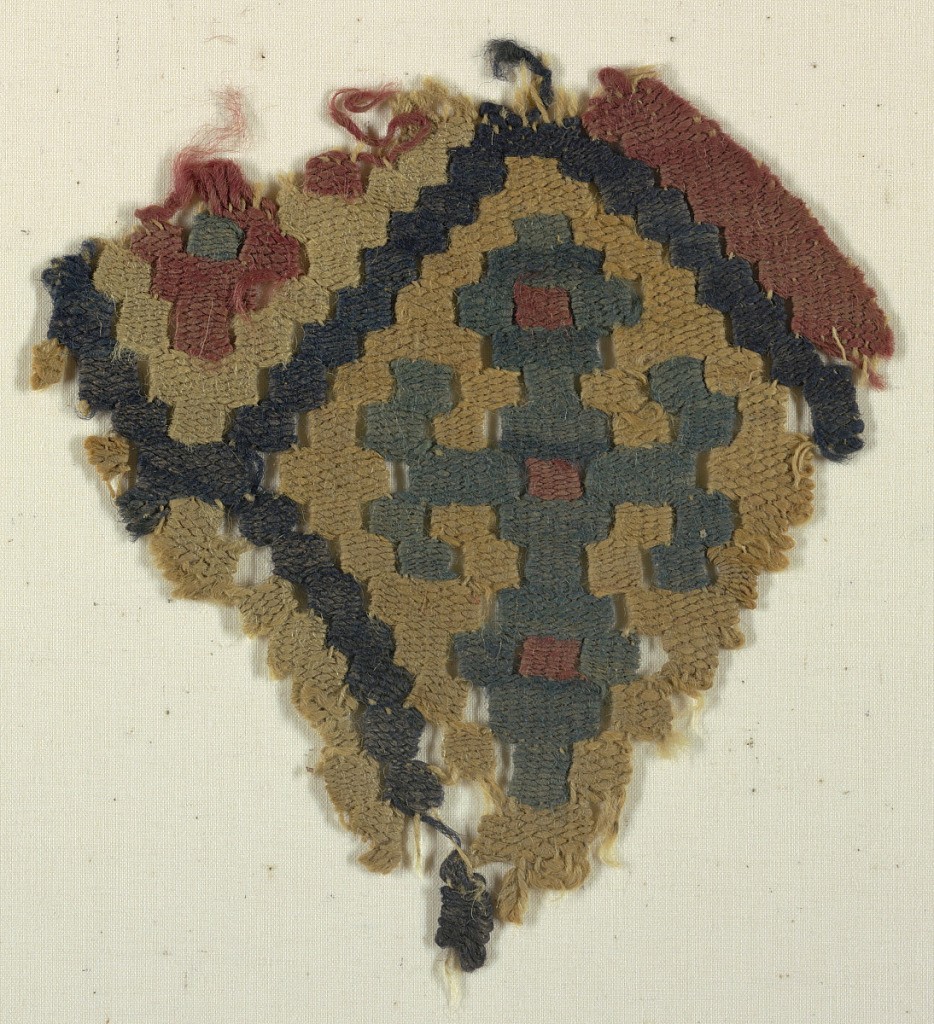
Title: Fragment
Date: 500–700
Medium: wool Technique: slit tapestry weave
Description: Slit tapestry weave fragment showing a green cruciform with red details on a yellow ground.